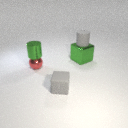
small gray rubber cube in front of small red metal sphere